Field crop: maize
Growth stage: 2
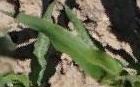
Species: maize